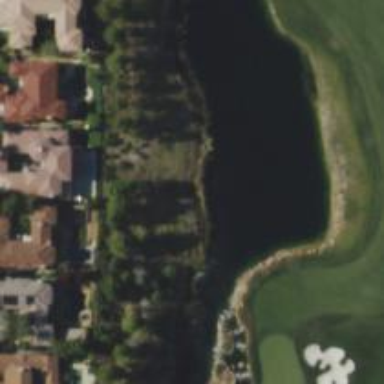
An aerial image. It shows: Water hazard on golf course.